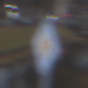
Verkehrszeichen: Vorfahrtsstrasse
Umgebung: Outdoor, Urban
Tageszeit: SunriseSunset
Wetter: PartlyCloudy
Licht: Natural
Jahreszeit: NotSpecified
Kontrast: LowContrast